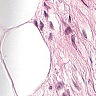
Metastatic tissue present: no